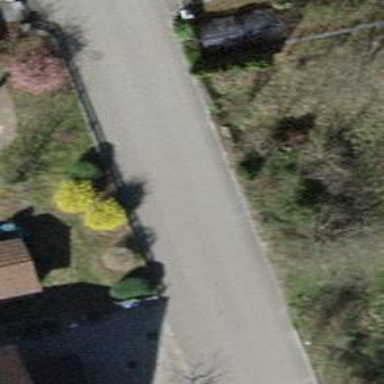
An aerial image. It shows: Smooth asphalt road in residential area.